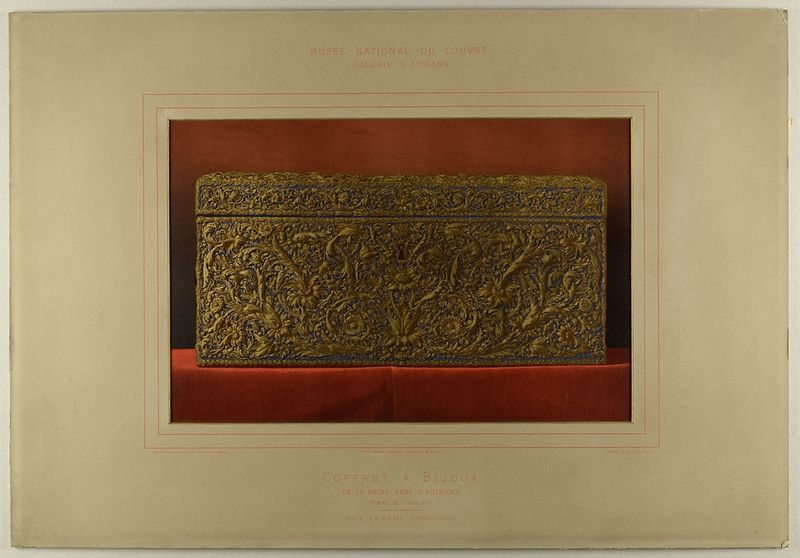
Künstler: Léon Vidal
Standort: Hamburg
Institution: Museum für Kunst und Gewerbe Hamburg
Schlagwörter: papier, foto, fotografie, photographie, photo, kunstgewerbe, kunsthandwerk, verfahren, lichtbild, objektstudie, kunstwerke, sachfotografie, industriedesign, bildwerke, angewandte und bildende kunst, hessische systematik, objektstudien, sachphotographie, reproduktionsfotografie, kunstreproduktion, reproduktionsphotographie, fotochromdruck, orell, füßli, photochromdruck, photochrom